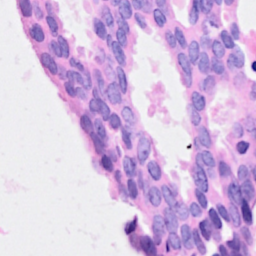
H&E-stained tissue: Breast